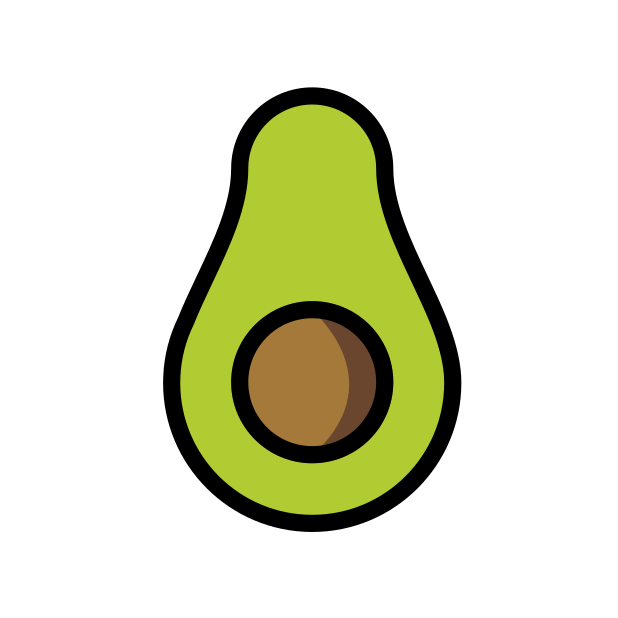
avocado